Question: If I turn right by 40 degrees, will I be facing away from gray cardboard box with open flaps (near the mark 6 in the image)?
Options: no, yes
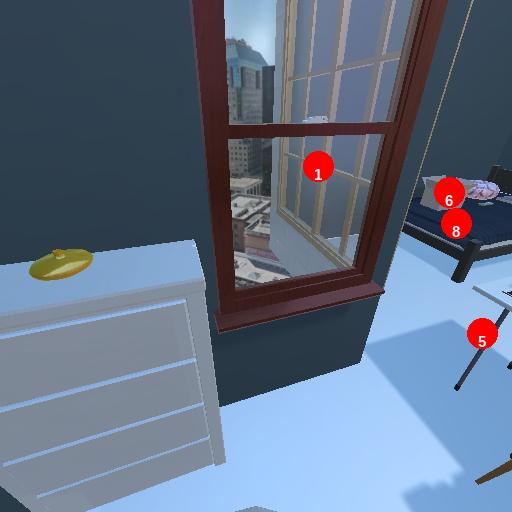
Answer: no